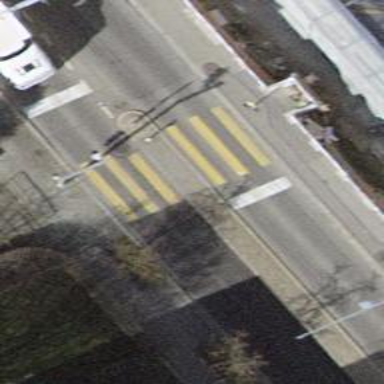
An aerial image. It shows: Zebra crossing with traffic signals and crossing island.